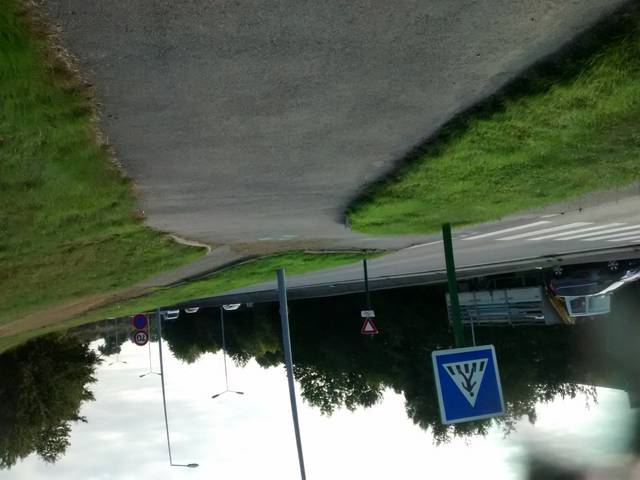
Region: France
Coordinates: 48.107, -1.616